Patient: sex F, age 57
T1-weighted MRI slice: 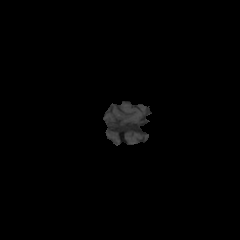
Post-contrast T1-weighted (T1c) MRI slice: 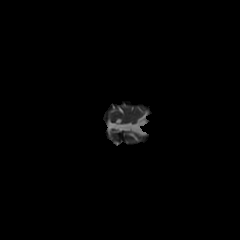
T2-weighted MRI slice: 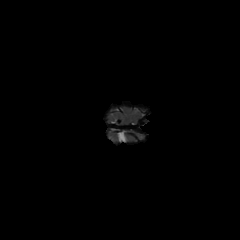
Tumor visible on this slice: no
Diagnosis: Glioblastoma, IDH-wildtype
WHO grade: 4